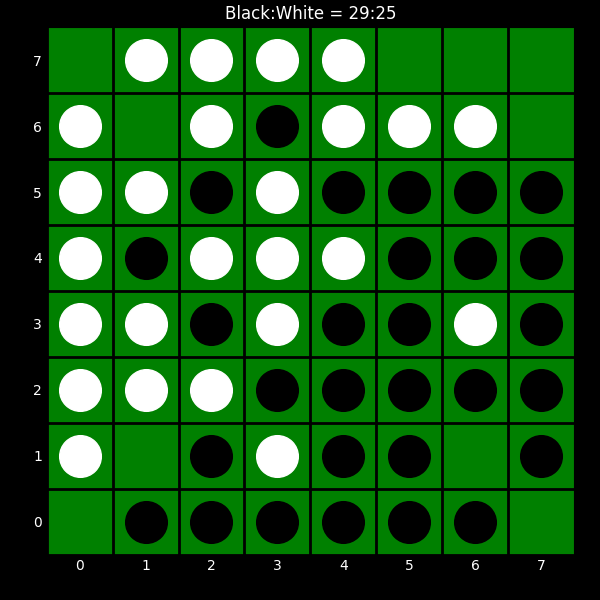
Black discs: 29
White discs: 25